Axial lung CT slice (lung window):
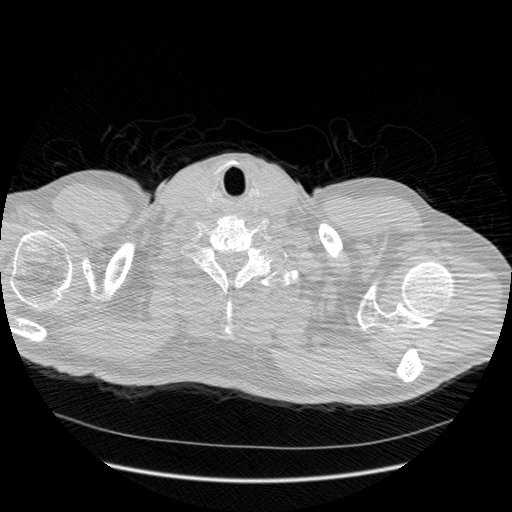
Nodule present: no